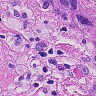
Metastatic tissue present: yes